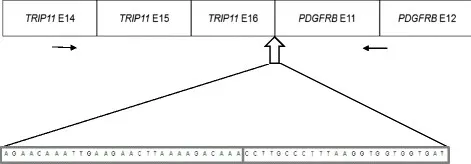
Sequence chromatogram of the
TRIP11-PDGFRB
fusion junction showing the fusion between exon 16 of
TRIP11
and exon 11 of
PDGFRB. Black arrows indicate the location of primers. The white arrow indicates the location of breakage and reunion. E: exon.
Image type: pathology (immunostaining)